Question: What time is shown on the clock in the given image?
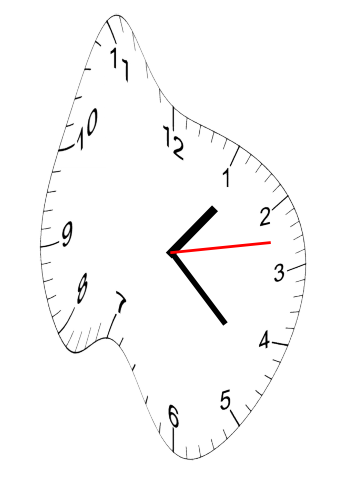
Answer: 01:22:13